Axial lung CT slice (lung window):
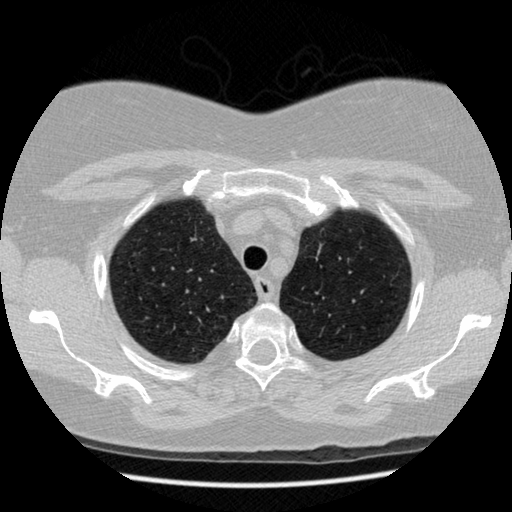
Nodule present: no